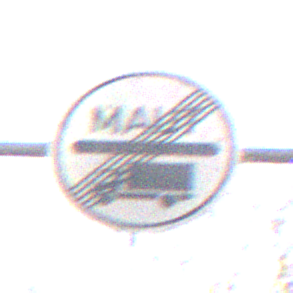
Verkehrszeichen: EndeMautpflicht
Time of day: SunriseSunset
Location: Outdoor (Urban)
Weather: PartlyCloudy
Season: Autumn
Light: Natural